Interaction volume radius: 5 \u00c5
Interaction volume height: 15 \u00c5
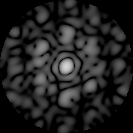
Disorder parameter: 0.7016